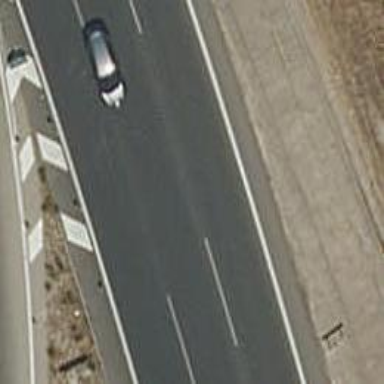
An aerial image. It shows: Motorway.